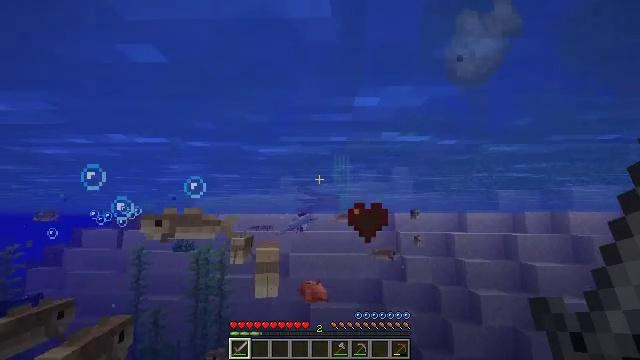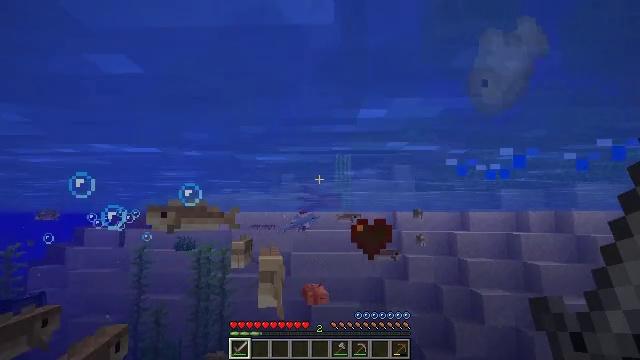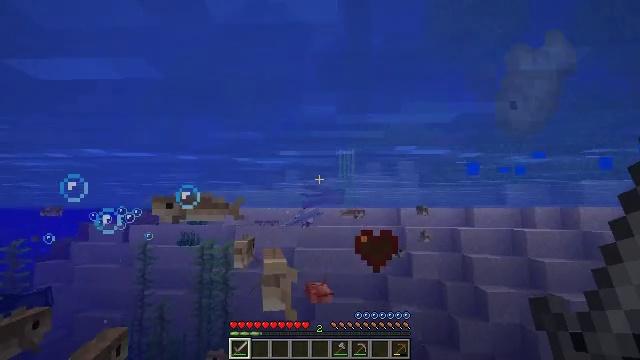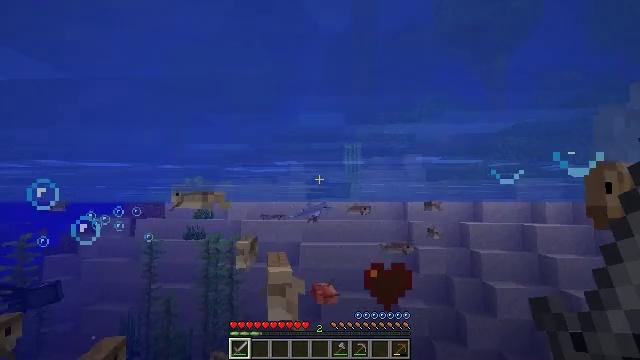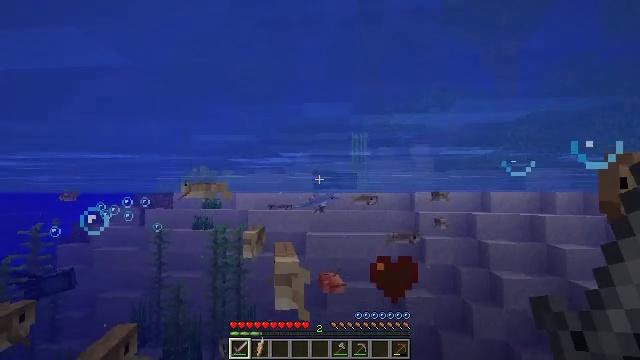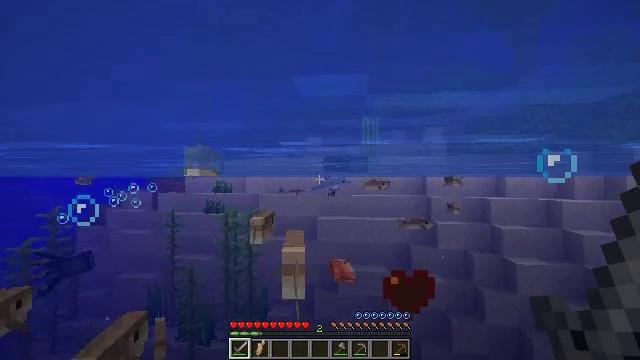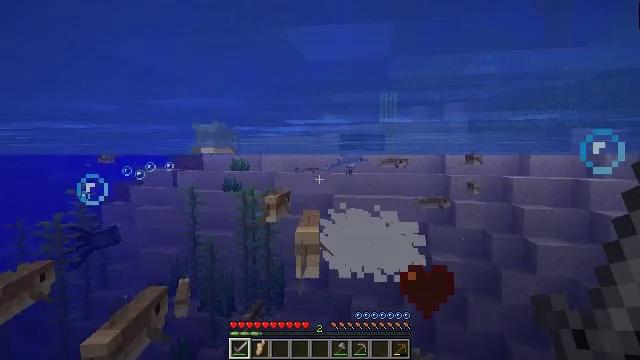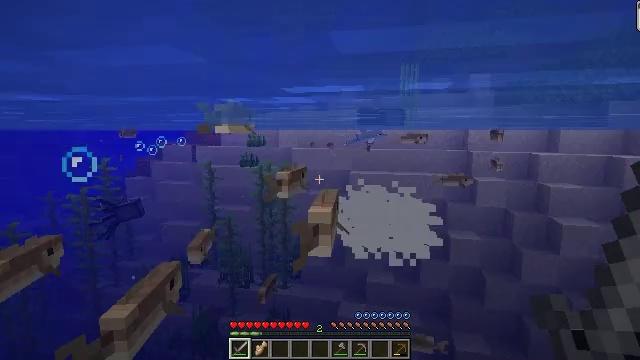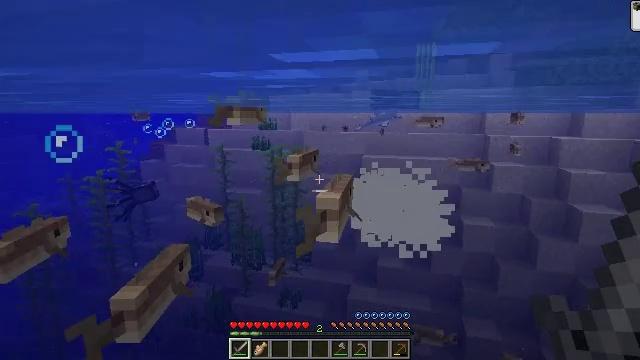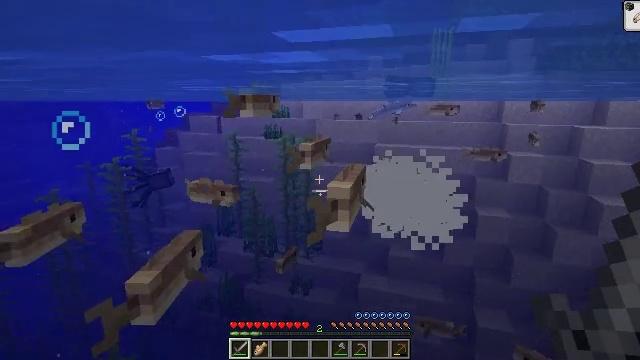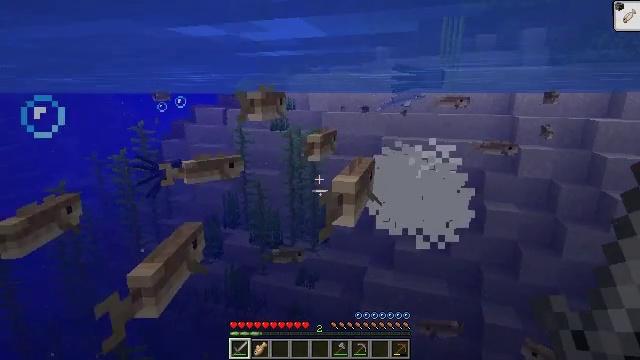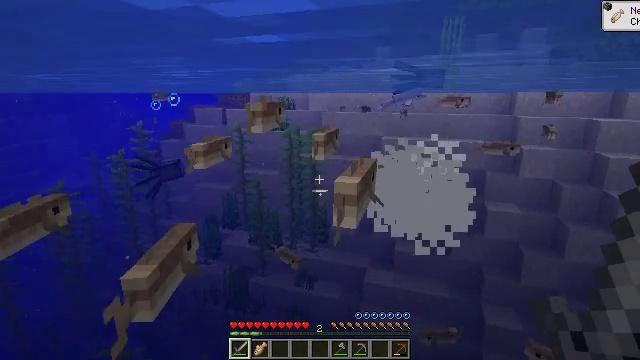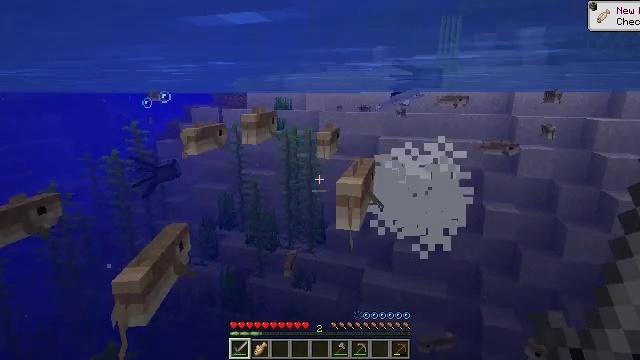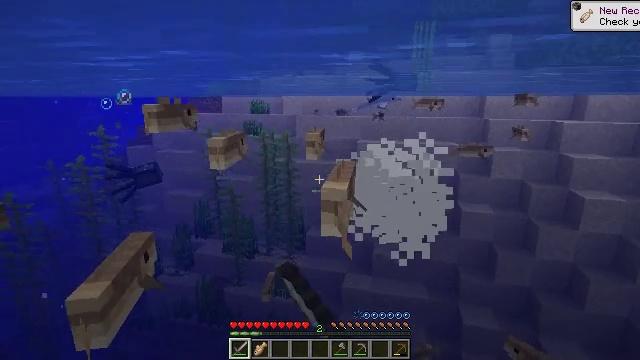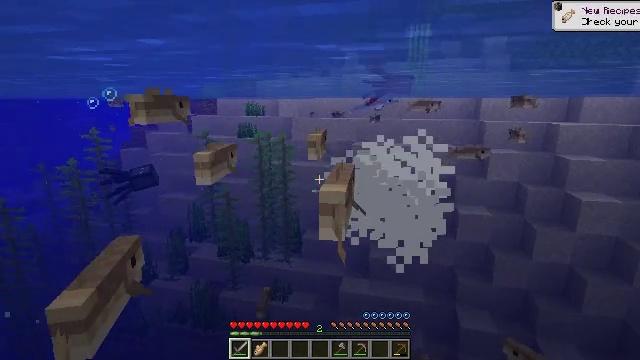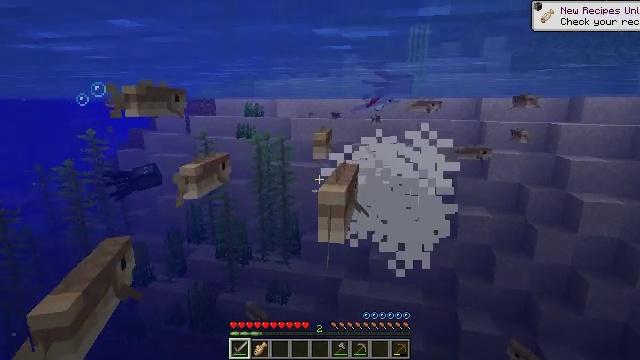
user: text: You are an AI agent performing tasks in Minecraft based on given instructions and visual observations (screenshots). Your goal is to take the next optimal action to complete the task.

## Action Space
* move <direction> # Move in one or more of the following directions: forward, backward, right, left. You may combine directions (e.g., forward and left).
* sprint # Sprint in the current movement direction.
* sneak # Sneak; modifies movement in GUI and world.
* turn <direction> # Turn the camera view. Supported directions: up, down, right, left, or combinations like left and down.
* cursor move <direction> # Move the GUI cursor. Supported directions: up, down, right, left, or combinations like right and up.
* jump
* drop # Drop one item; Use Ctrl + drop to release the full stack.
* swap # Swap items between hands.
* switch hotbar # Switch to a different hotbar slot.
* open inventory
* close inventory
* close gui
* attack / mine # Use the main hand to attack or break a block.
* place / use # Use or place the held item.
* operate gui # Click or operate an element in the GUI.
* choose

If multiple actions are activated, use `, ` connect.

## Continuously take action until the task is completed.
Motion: motion action
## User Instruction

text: Kill the cod.
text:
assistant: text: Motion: move forward
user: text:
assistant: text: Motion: move forward
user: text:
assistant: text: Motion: move forward, turn left and down
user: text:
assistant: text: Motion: move forward, turn left and down
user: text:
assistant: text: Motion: move forward, turn left and down
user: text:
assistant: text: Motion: move forward, turn left and down
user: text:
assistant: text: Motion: move forward, turn left and down
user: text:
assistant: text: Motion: move forward, turn left and down
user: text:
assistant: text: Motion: move forward, turn left and down
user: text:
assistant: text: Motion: move forward, turn left and down
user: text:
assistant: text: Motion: move forward
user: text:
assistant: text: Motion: move forward, attack / mine
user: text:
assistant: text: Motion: move forward, turn right, attack / mine
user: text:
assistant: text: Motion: move forward, attack / mine
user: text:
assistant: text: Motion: move forward
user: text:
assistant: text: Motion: move forward, turn right
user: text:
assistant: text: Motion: move forward
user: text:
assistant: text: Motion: move forward
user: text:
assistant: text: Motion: move forward
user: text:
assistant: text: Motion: move forward
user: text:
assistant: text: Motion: move forward
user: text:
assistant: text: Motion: move forward
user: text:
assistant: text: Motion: move forward
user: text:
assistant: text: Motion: move forward, turn up
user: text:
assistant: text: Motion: move forward
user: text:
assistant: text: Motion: move forward, turn left
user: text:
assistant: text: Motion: move forward, turn left
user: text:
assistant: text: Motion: move forward, turn left
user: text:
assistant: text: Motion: move forward, turn left and down
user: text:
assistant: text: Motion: move forward, turn left and down